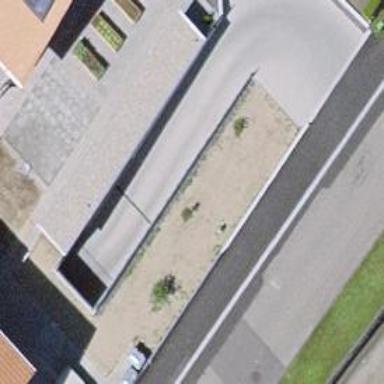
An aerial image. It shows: View of roof of building.